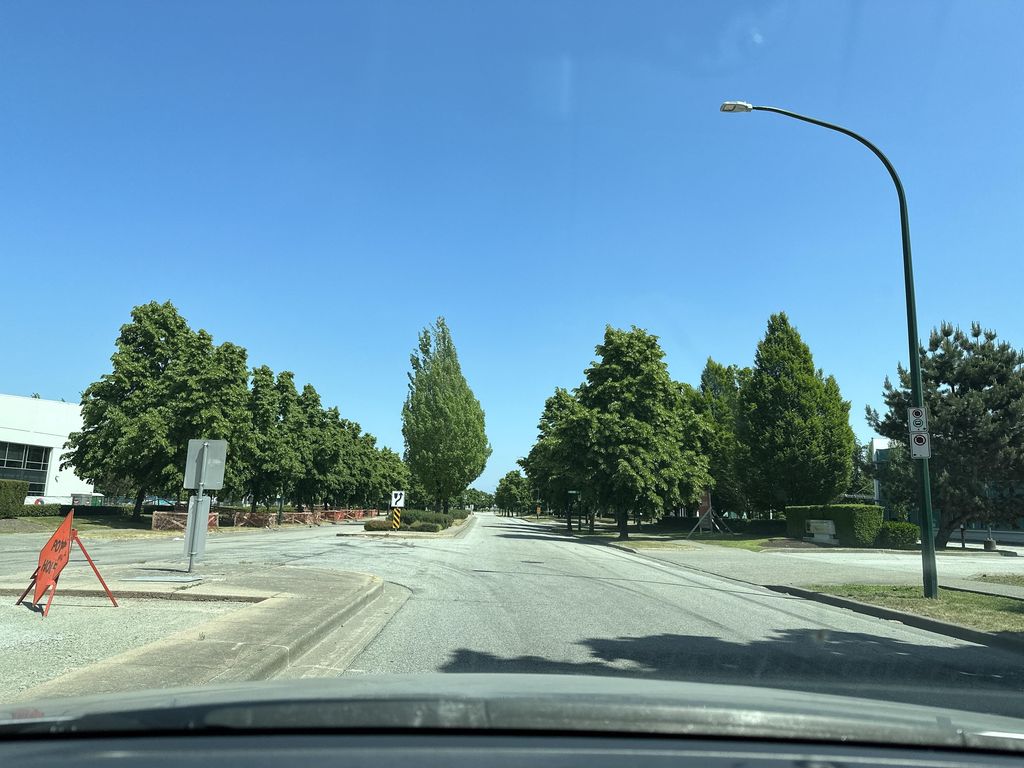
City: vancouver